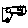
Label: car